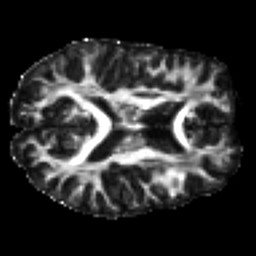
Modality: FA
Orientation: axial
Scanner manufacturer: siemens
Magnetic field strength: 3 T
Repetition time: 7.8 s
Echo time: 0.09 s